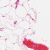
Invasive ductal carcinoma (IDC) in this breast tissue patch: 0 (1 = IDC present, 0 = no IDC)